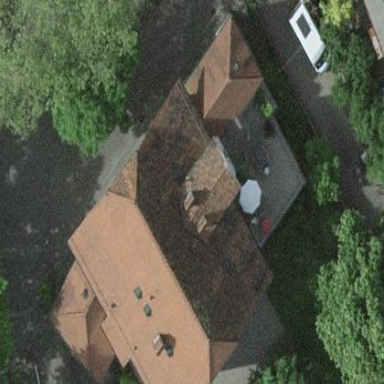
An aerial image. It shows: Residential building with gambrel roof.